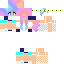
A female human skin with pale skin, wearing blonde long hair dressed in a blue tshirt and black pants, featuring a closed mouth.